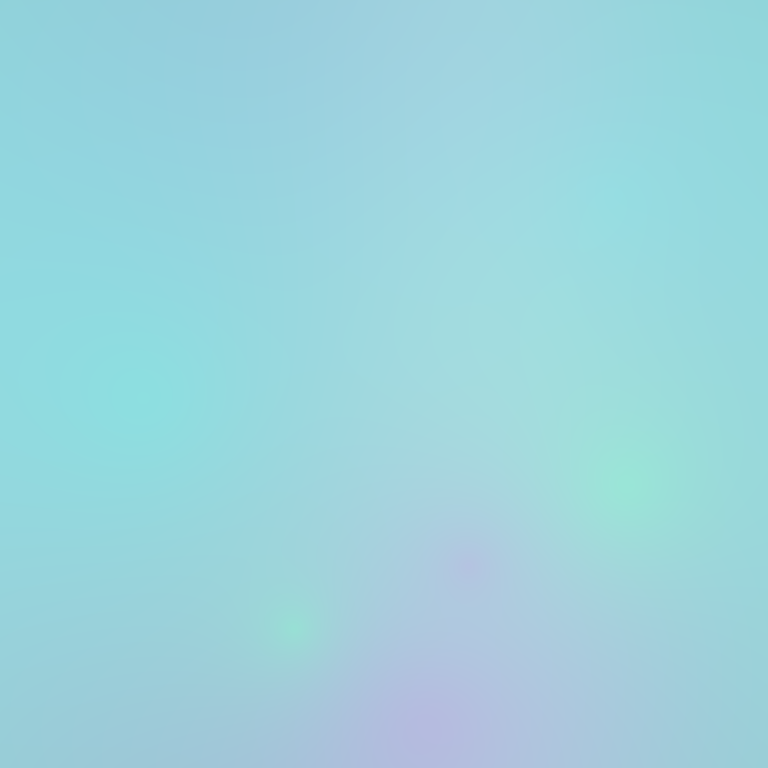
Abstract light effect, smooth gradient from soft teal to gentle lavender, serene atmosphere, diffuse glow, no room, no furniture, no objects.